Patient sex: M
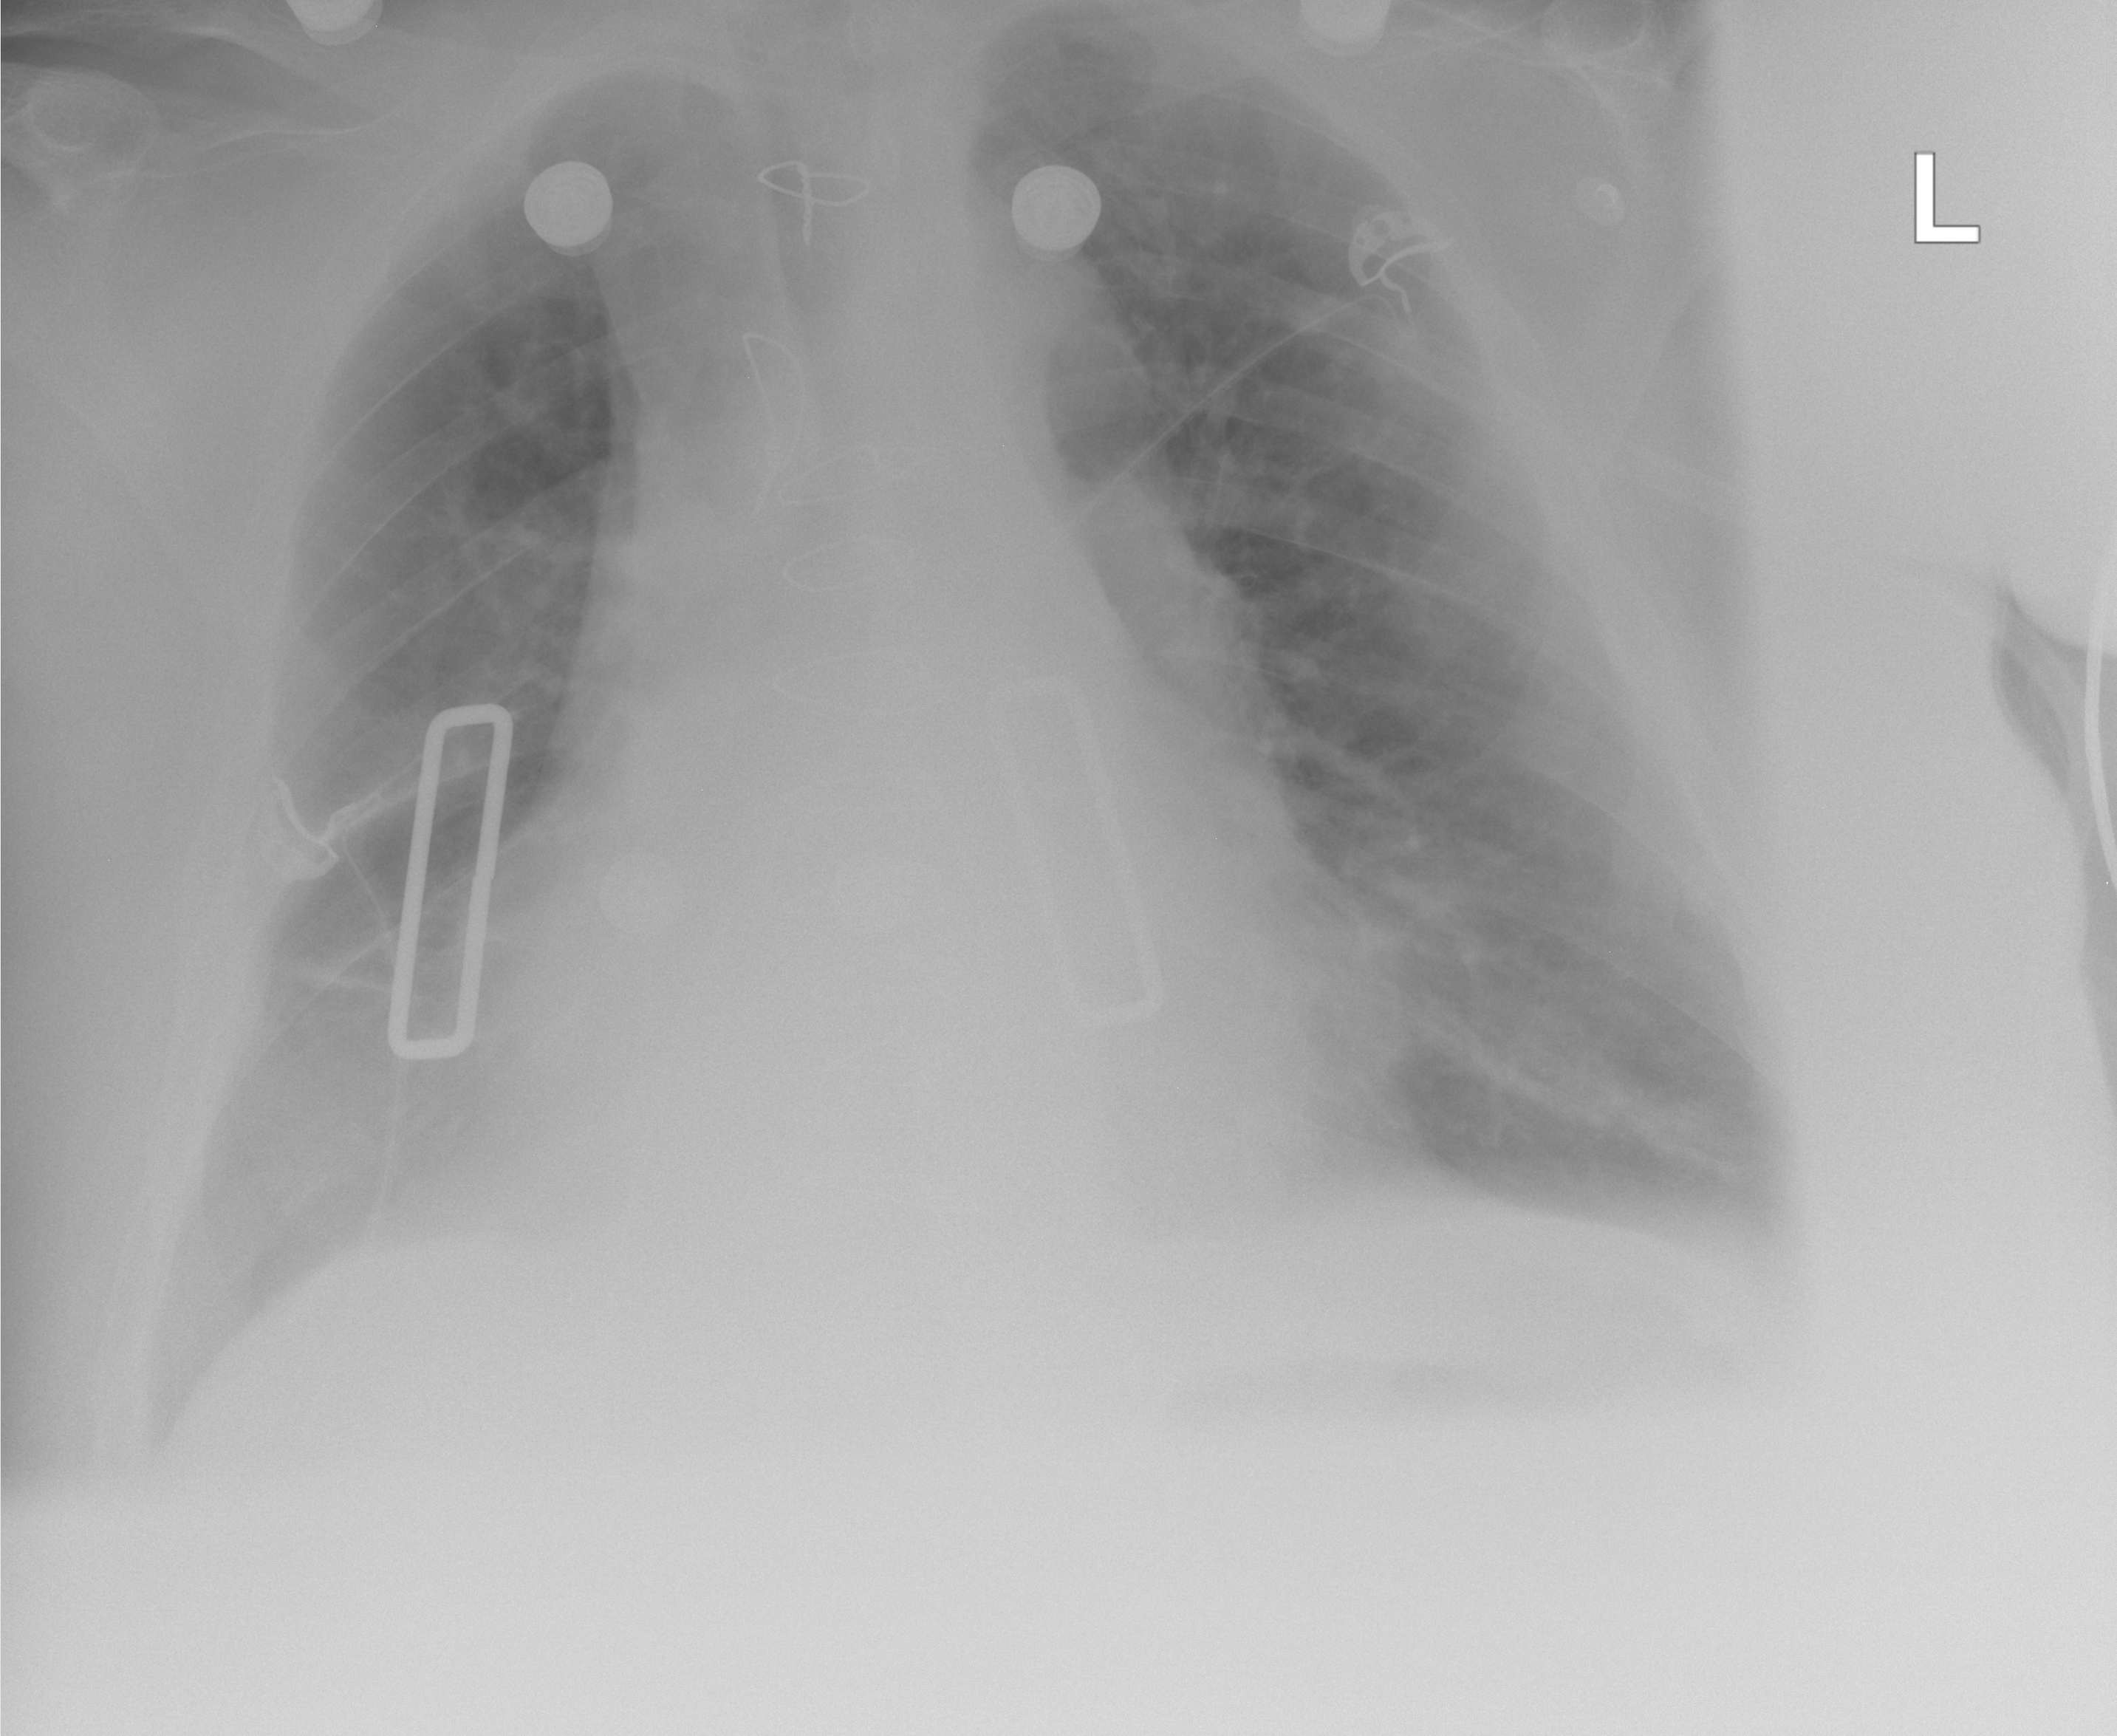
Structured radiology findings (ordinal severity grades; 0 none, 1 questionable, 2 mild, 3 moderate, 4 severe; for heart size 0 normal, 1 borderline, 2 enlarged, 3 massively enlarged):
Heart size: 0
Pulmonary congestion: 0
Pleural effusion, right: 2
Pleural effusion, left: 0
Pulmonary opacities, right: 0
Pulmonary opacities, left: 0
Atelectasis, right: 2
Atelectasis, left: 2